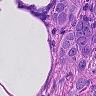
Metastatic tissue present: no